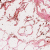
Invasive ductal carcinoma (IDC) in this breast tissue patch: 0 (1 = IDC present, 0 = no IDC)